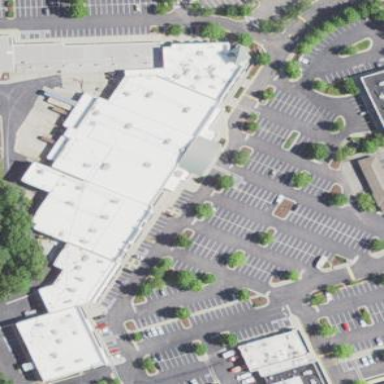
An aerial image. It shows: Commercial building.